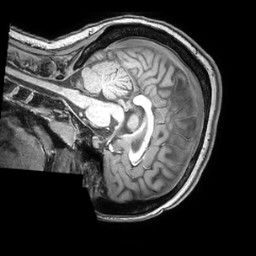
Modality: T1w
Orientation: sagittal
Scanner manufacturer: philips
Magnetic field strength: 3 T
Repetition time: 0.008 s
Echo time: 0.0035 s